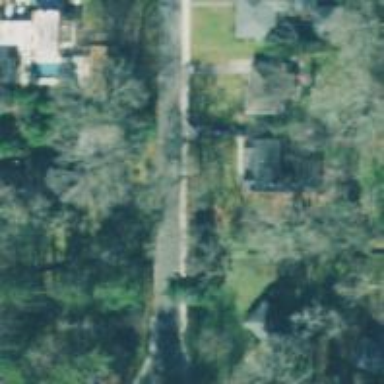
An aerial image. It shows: Asphalt road in residential area.